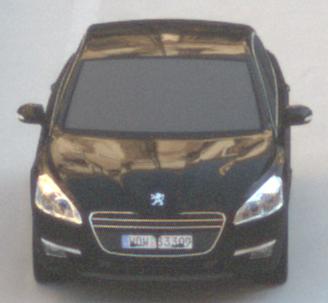
Make: Peugeot
Model: 508 120 VTi
Detailed model: 508 (I) Limousine
Model produced from: 2011/03
Model produced until: 2014/05
Doors: 4
Color: black
Road condition: dry road
Daytime: morning or afternoon
Contrast: low contrast